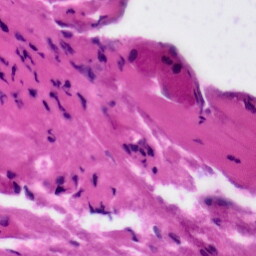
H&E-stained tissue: Tonsil